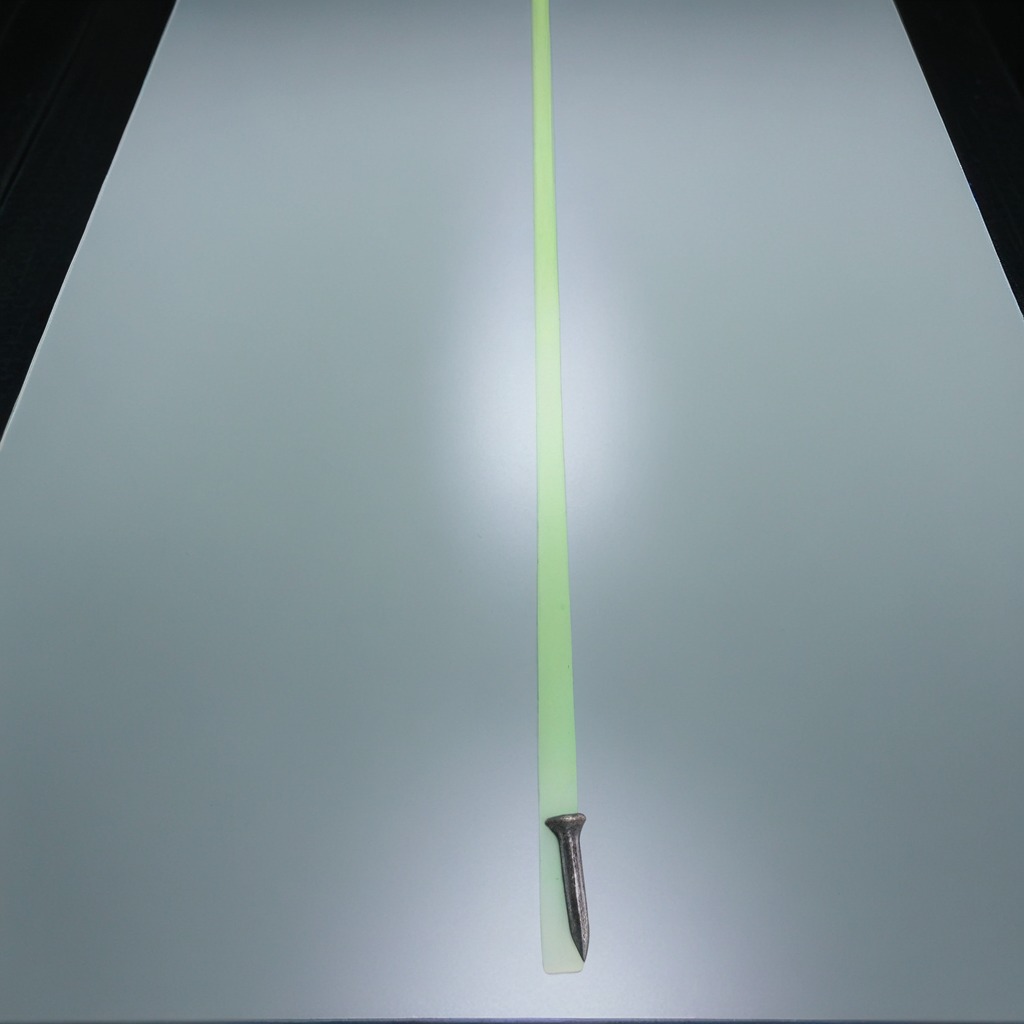
An iron nail is lying on a clean empty table in a railway signal maintenance room lit by harsh overhead fluorescents photorealistic surface textures crisp shadows high dynamic range.